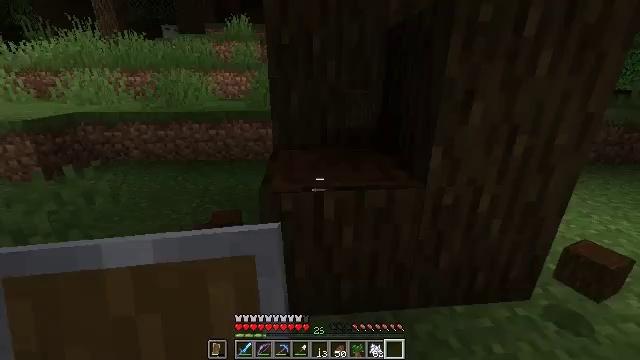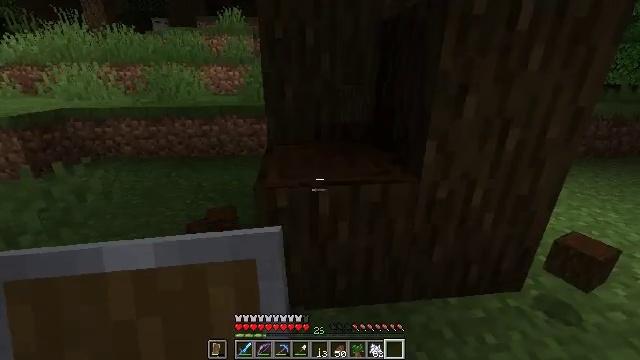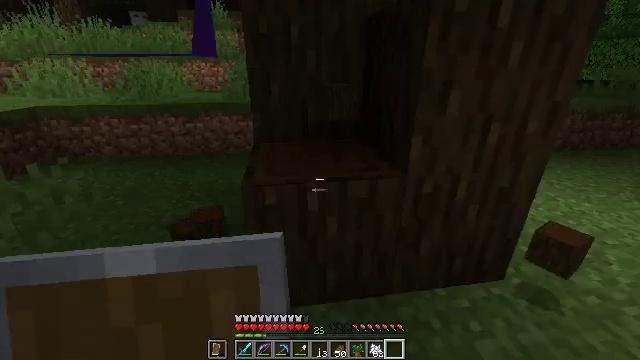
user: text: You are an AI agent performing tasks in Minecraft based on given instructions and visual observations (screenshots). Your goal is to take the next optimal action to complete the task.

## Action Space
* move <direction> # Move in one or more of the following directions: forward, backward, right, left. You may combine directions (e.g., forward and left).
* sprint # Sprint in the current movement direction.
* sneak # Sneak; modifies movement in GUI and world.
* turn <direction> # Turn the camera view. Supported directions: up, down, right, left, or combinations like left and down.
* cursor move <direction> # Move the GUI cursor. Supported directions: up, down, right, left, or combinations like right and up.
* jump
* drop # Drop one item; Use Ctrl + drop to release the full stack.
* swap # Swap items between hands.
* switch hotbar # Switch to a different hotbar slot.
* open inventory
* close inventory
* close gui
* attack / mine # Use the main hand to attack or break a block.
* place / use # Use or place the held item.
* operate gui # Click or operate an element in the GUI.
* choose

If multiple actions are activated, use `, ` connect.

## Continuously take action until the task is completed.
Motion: motion action
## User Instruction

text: Drop a diamond axe.
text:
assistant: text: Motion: turn right and down, drop
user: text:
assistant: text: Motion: turn right, drop
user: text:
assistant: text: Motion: drop